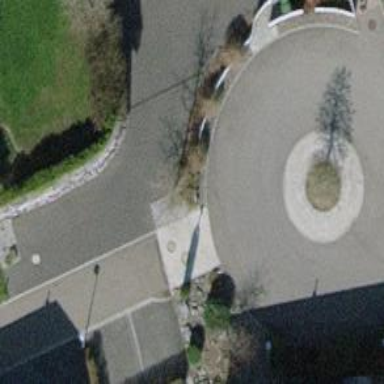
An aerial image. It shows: Bollard.